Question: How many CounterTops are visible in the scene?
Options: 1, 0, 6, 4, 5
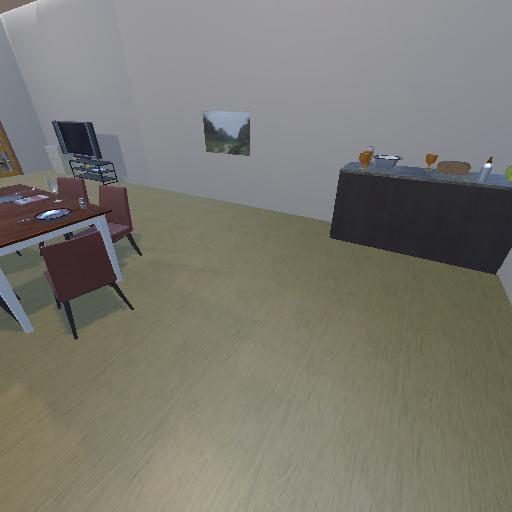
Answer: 1